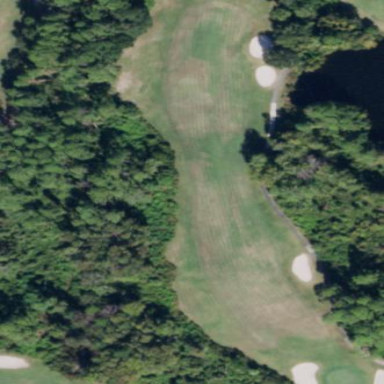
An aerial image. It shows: Scenic golf fairway.